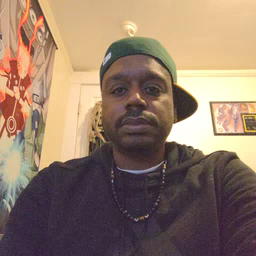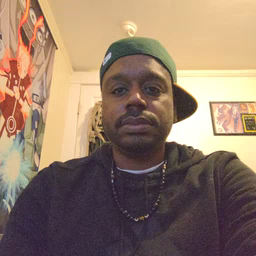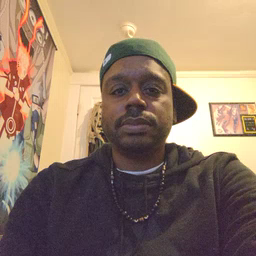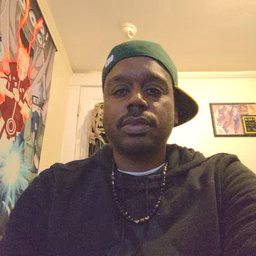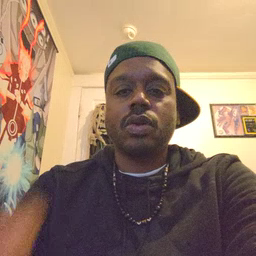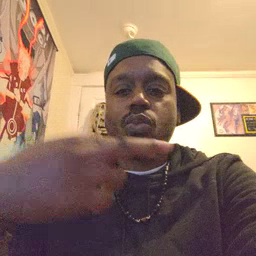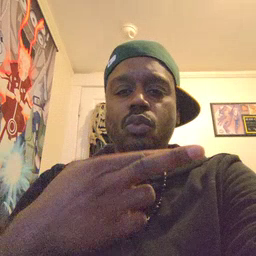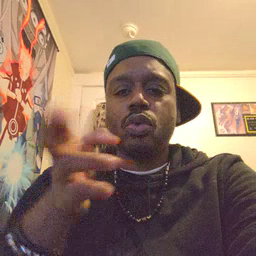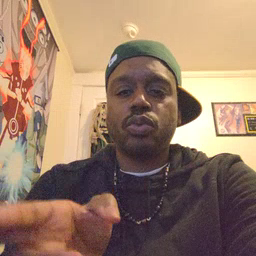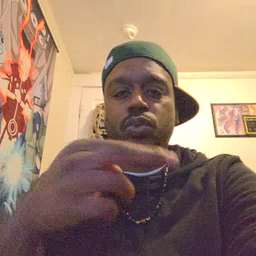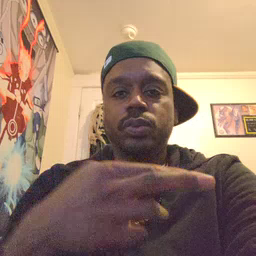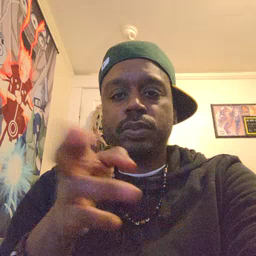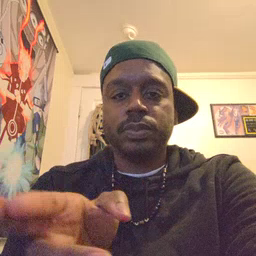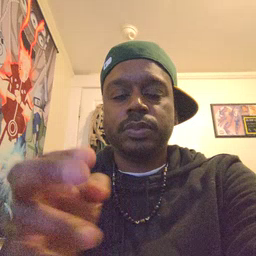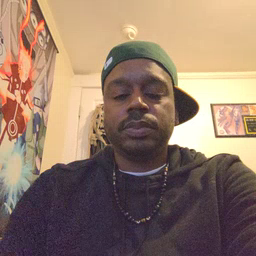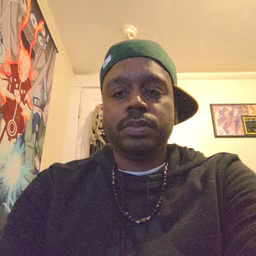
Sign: room